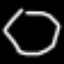
Label: octagon